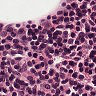
Metastatic tissue present: no